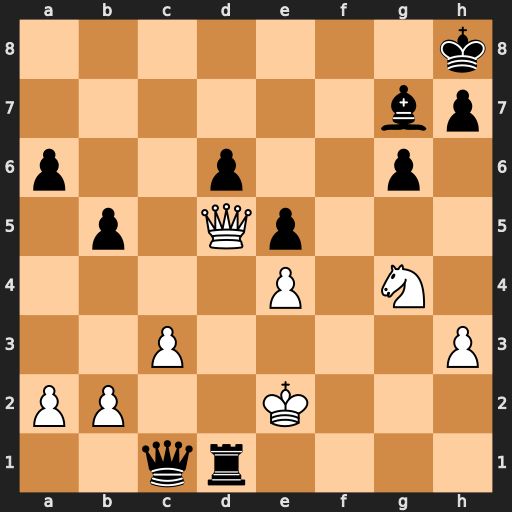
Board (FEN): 7k/6bp/p2p2p1/1p1Qp3/4P1N1/2P4P/PP2K3/2qr4
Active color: w
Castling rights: -
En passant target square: -
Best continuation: Qa8+ Bf8 Qxf8#